【题型】解答题　【知识点】平面几何　【难度】hard
在直角梯形 \(ABCD\) 中，已知 \(AB \parallel DC\)，\(AD \perp AB\)，\(CD=1\)，\(AD=2\)，\(AB=3\)，动点 \(E\)、\(F\) 分别在线段 \(BC\) 和 \(DC\) 上，\(AE\) 和 \(BD\) 交于点 \(M\)，且 \(\overrightarrow{BE} = \lambda \overrightarrow{BC}\)，\(\overrightarrow{DF} = (1-\lambda) \overrightarrow{DC}\)，\(\lambda \in \mathbb{R}\).

(1) 当 \(\overrightarrow{AE} \cdot \overrightarrow{BC} = 0\) 时，求 \(\lambda\) 的值；

(2) 当 \(\lambda = \frac{2}{3}\) 时，求 \(\frac{DM}{MB}\) 的值；

(3) 求 \(\left|\overrightarrow{AF} + \frac{1}{2}\overrightarrow{AE}\right|\) 的取值范围.
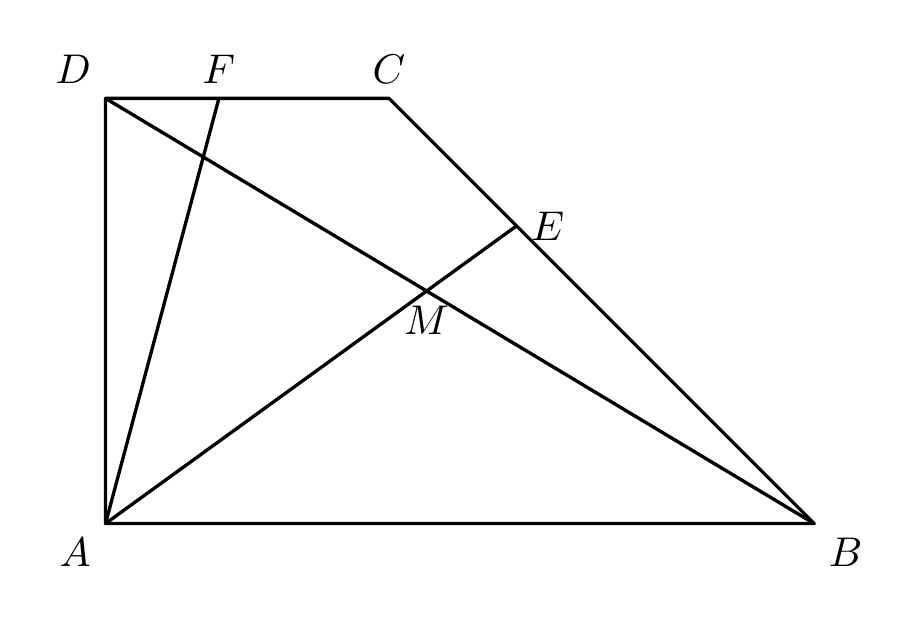
【解答】
【答案】(1) \(\frac{3}{4}\)；

(2) \(\frac{5}{6}\)；

(3) \(\left[\frac{13\sqrt{5}}{10}, \frac{\sqrt{41}}{2}\right]\).

【分析】(1) 在直角梯形 \(ABCD\) 中，根据几何关系求出 \(\angle ABC\) 和 \(BC\) 长度，当 \(AE \perp BC\) 时，求出 \(BE\) 长度，从而可得 \(\lambda = \frac{BE}{BC}\)；

(2) 设 \(\overrightarrow{AM} = x\overrightarrow{AE}\)，\(\overrightarrow{DM} = y\overrightarrow{DB}\)，以 \(\overrightarrow{AB},\overrightarrow{AD}\) 为基底用两种形式表示出 \(\overrightarrow{AM}\)，从而可得关于 \(x\)、\(y\) 的方程组，解方程组可得 \(\frac{DM}{MB} = \frac{y}{1-y}\)；

(3) 以 \(\overrightarrow{AB},\overrightarrow{AD}\) 为基底表示出 \(\overrightarrow{AE}\)、\(\overrightarrow{AF}\)，从而表示出 \(\overrightarrow{AF} + \frac{1}{2}\overrightarrow{AE}\)，求出 \(\left|\overrightarrow{AF} + \frac{1}{2}\overrightarrow{AE}\right|^2\) 的范围即可求出 \(\left|\overrightarrow{AF} + \frac{1}{2}\overrightarrow{AE}\right|\) 的范围.

【解析】(1) 在直角梯形 \(ABCD\) 中，易得 \(\angle ABC = \frac{\pi}{4}\)，\(BC = 2\sqrt{2}\)，

\(\because \overrightarrow{AE} \cdot \overrightarrow{BC} = 0\)，\(\therefore AE \perp BC\)，\(\therefore \triangle ABE\) 为等腰直角三角形，\(\therefore BE = \frac{3\sqrt{2}}{2}\)，

故 \(\lambda = \frac{BE}{BC} = \frac{3}{4}\)；

(2) \(\overrightarrow{AE} = \overrightarrow{AB} + \overrightarrow{BE} = \overrightarrow{AB} + \lambda \overrightarrow{BC} = \overrightarrow{AB} + \lambda(\overrightarrow{BA} + \overrightarrow{AD} + \overrightarrow{DC}) = \overrightarrow{AB} - \lambda \overrightarrow{AB} + \lambda \overrightarrow{AD} + \frac{\lambda}{3}\overrightarrow{AB}\)
\(= \left(1 - \frac{2}{3}\lambda\right)\overrightarrow{AB} + \lambda \overrightarrow{AD}\)，

当 \(\lambda = \frac{2}{3}\) 时，\(\overrightarrow{AE} = \frac{5}{9}\overrightarrow{AB} + \frac{2}{3}\overrightarrow{AD}\)，

设 \(\overrightarrow{AM} = x\overrightarrow{AE}\)，\(\overrightarrow{DM} = y\overrightarrow{DB}\)，

则 \(\overrightarrow{AM} = x\overrightarrow{AE} = \frac{5}{9}x\overrightarrow{AB} + \frac{2}{3}x\overrightarrow{AD}\)，

\(\overrightarrow{AM} = \overrightarrow{AD} + \overrightarrow{DM} = \overrightarrow{AD} + y\overrightarrow{DB} = \overrightarrow{AD} + y(\overrightarrow{DA} + \overrightarrow{AB}) = y\overrightarrow{AB} + (1-y)\overrightarrow{AD}\)，

\(\because \overrightarrow{AB},\overrightarrow{AD}\) 不共线，\(\therefore \begin{cases} \frac{5}{9}x = y \\ \frac{2}{3}x = 1-y \end{cases}\)，解得 \(\frac{y}{1-y} = \frac{5}{6}\)，即 \(\frac{DM}{MB} = \frac{5}{6}\)；

(3) \(\because \overrightarrow{AF} = \overrightarrow{AD} + \overrightarrow{DF} = \overrightarrow{AD} + (1-\lambda)\overrightarrow{DC} = \overrightarrow{AD} + \frac{1-\lambda}{3}\overrightarrow{AB}\)，\(\overrightarrow{AE} = \lambda \overrightarrow{AD} + \left(1 - \frac{2}{3}\lambda\right)\overrightarrow{AB}\)，

\(\therefore \overrightarrow{AF} + \frac{1}{2}\overrightarrow{AE} = \left(1 + \frac{\lambda}{2}\right)\overrightarrow{AD} + \left(\frac{5}{6} - \frac{2\lambda}{3}\right)\overrightarrow{AB}\)，

\(\left|\overrightarrow{AF} + \frac{1}{2}\overrightarrow{AE}\right|^2 = \left(1 + \frac{\lambda}{2}\right)^2 \cdot |\overrightarrow{AD}|^2 + \left(\frac{5}{6} - \frac{2\lambda}{3}\right)^2 \cdot |\overrightarrow{AB}|^2 = 4\left(1 + \frac{\lambda}{2}\right)^2 + 9\left(\frac{5}{6} - \frac{2\lambda}{3}\right)^2\)
\(= (\lambda + 2)^2 + \left(\frac{5}{2} - 2\lambda\right)^2 = 5\lambda^2 - 6\lambda + \frac{41}{4}\)，

由题意知，\(\lambda \in [0,1]\)，

\(\therefore\) 当 \(\lambda = \frac{3}{5}\) 时，\(\left|\overrightarrow{AE} + \overrightarrow{AF}\right|\) 取到最小值 \(\sqrt{5 \times \left(\frac{3}{5}\right)^2 - 6 \times \frac{3}{5} + \frac{41}{4}} = \frac{13\sqrt{5}}{10}\)，

当 \(\lambda = 0\) 时，\(\left|\overrightarrow{AE} + \overrightarrow{AF}\right|\) 取到最大值 \(\frac{\sqrt{41}}{2}\)，

\(\therefore \left|\overrightarrow{AF} + \frac{1}{2}\overrightarrow{AE}\right|\) 的取值范围是 \(\left[\frac{13\sqrt{5}}{10}, \frac{\sqrt{41}}{2}\right]\).